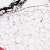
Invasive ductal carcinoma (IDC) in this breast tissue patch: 0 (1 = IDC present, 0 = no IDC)